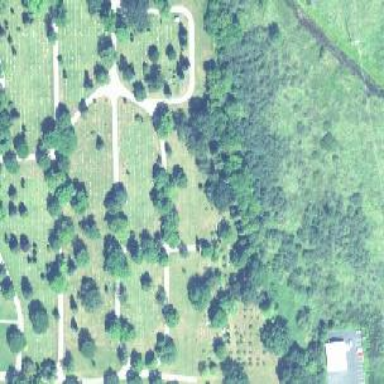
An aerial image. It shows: Cemetery.